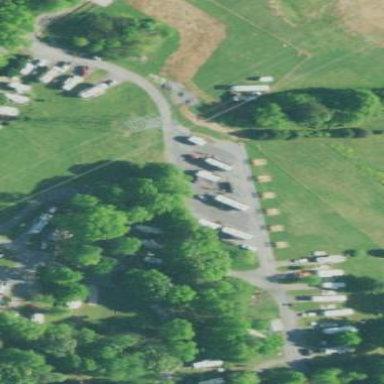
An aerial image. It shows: Campsite designated for tourism.